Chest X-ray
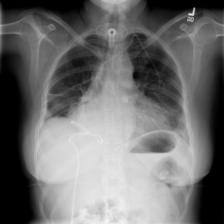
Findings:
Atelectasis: negative
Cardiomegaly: negative
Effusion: negative
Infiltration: negative
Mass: negative
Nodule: negative
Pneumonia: negative
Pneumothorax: negative
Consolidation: negative
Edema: negative
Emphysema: negative
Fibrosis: negative
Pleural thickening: negative
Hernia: negative